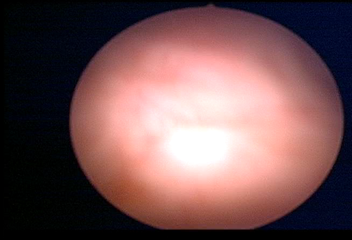
Modality: WLC
Class: Normal mucosa
Bladder cancer association: No